Aerial crown-view tile of a tropical tree (Barro Colorado Island, Panama), acquired 20250818:
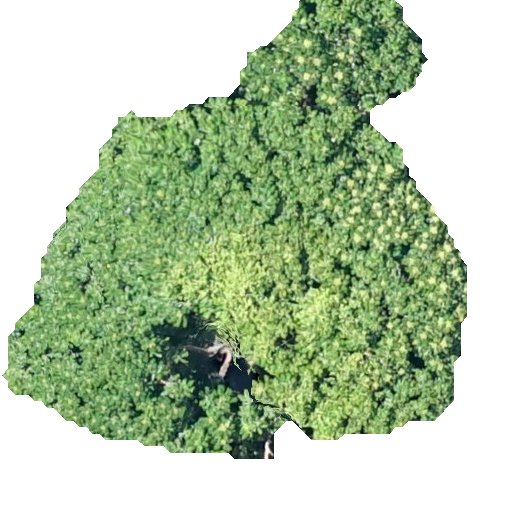
Species: Trattinnickia aspera
GBIF accepted scientific name: Trattinnickia aspera
Crown area: 205.67 m²